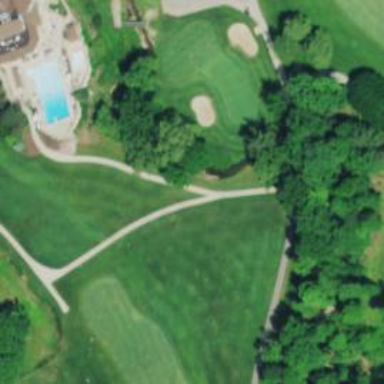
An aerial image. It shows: Service road used as golf cart path.